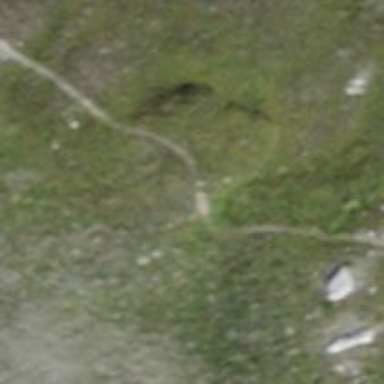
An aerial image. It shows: Unpaved path.